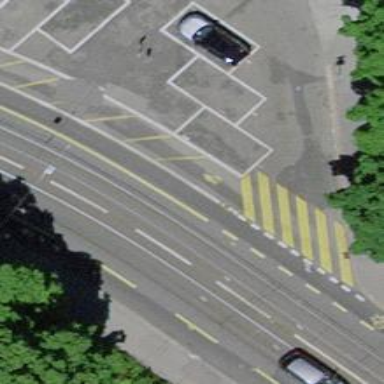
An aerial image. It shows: Kerb barrier.